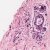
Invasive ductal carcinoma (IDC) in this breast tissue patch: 0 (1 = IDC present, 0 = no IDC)